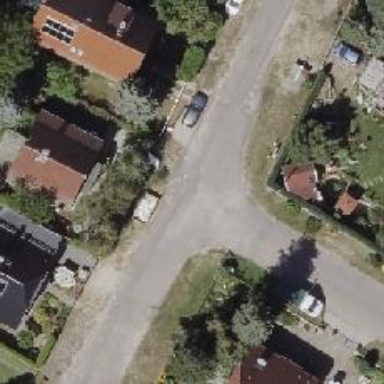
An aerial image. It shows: Residential road.